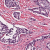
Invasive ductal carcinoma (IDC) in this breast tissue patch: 1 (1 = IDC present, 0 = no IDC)